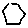
Label: hexagon